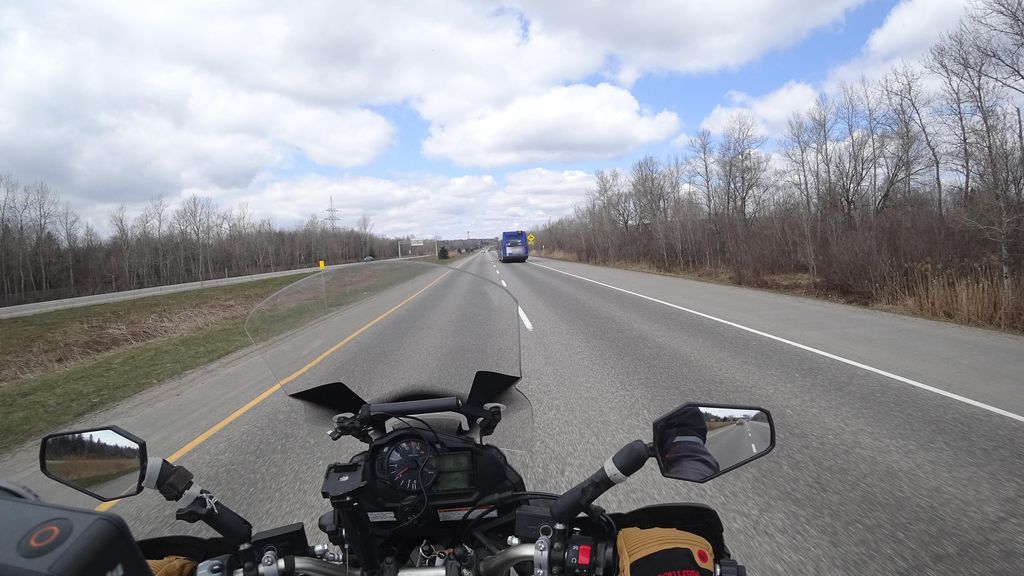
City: quebec_city